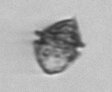
Label: Kryptoperidinium_triquetrum